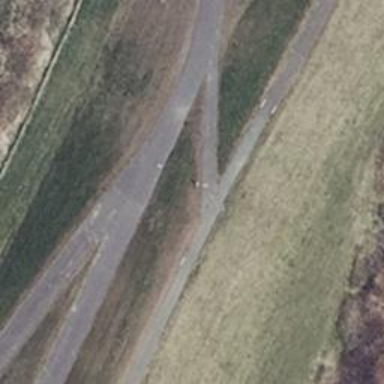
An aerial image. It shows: Asphalt track with grade1 quality.